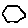
Label: hexagon